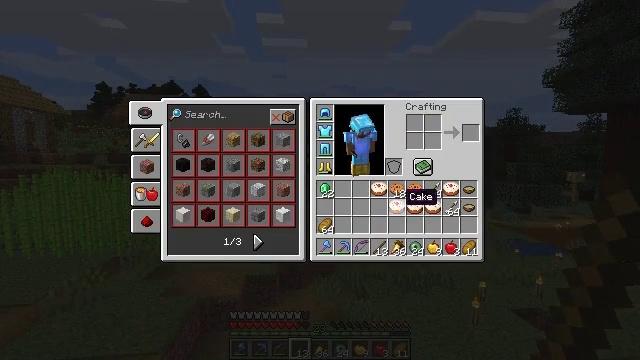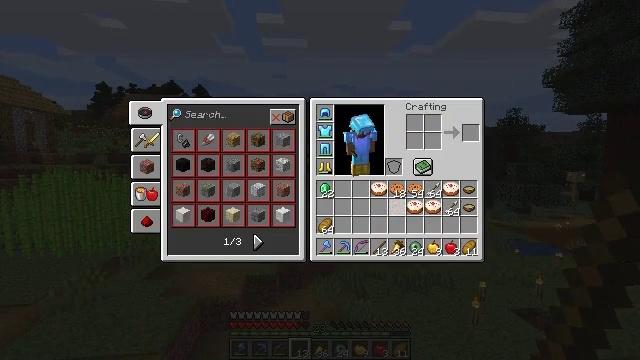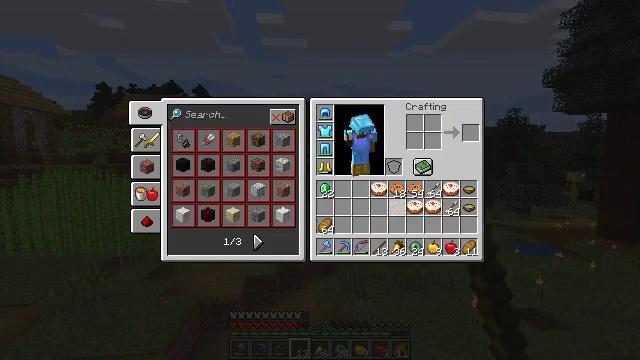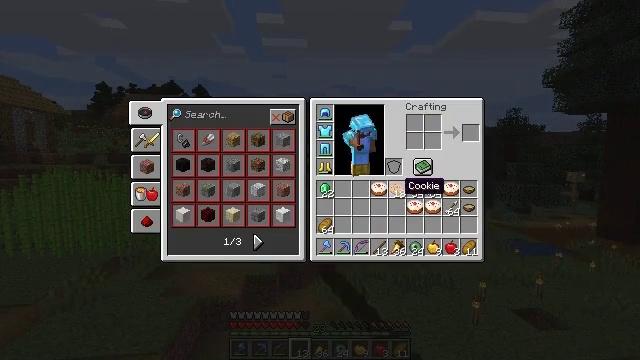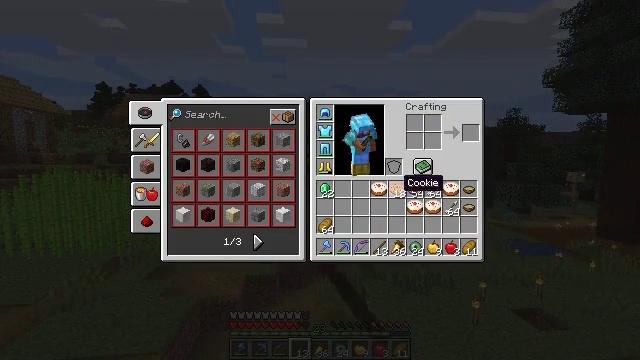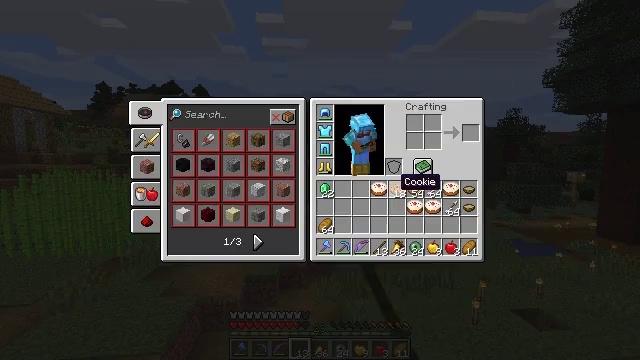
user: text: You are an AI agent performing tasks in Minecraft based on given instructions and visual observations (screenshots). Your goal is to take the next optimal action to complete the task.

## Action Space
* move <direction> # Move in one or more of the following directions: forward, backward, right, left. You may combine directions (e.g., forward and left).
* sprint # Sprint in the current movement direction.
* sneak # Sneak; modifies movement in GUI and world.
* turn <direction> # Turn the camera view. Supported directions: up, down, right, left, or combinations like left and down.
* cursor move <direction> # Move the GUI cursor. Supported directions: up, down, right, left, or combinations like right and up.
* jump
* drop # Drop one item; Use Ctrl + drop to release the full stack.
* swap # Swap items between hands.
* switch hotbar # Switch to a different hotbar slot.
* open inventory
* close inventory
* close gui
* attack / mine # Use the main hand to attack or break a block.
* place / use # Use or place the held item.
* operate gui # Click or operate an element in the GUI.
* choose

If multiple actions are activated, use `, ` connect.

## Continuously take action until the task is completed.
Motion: motion action
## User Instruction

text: Drop a cake.
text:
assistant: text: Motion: sprint, drop
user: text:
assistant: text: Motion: sprint, drop
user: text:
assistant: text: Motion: sprint, cursor move up, drop
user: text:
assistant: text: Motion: sprint
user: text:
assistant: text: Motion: sprint
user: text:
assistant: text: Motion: sprint, drop